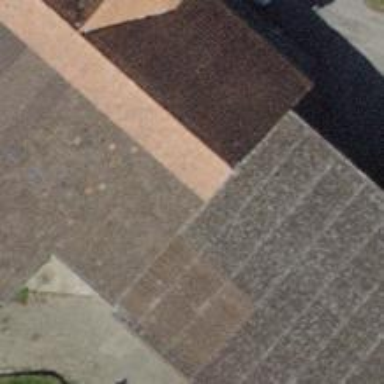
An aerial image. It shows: Shed building.